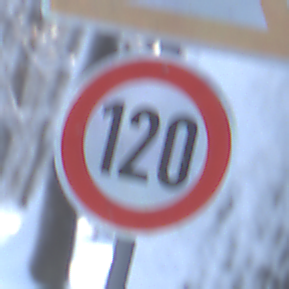
Verkehrszeichen: Geschwindigkeit120
Zusatzzeichen oben: DoppelkurveRechts
Umgebung: Outdoor, Nature
Tageszeit: MorningAfternoon
Wetter: Clear
Licht: Natural
Jahreszeit: Winter
Kontrast: LowContrast